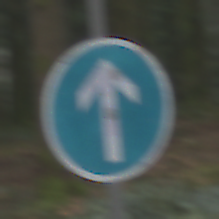
Verkehrszeichen: VorgeschriebeneFahrtrichtungGeradeaus
Umgebung: Outdoor, Nature
Tageszeit: Midday
Wetter: Overcast
Licht: Natural
Jahreszeit: NotSpecified
Kontrast: LowContrast